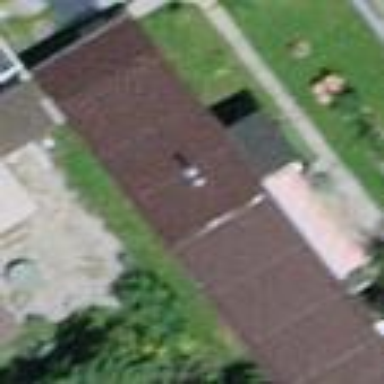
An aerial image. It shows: Simple house.